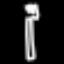
Label: fork